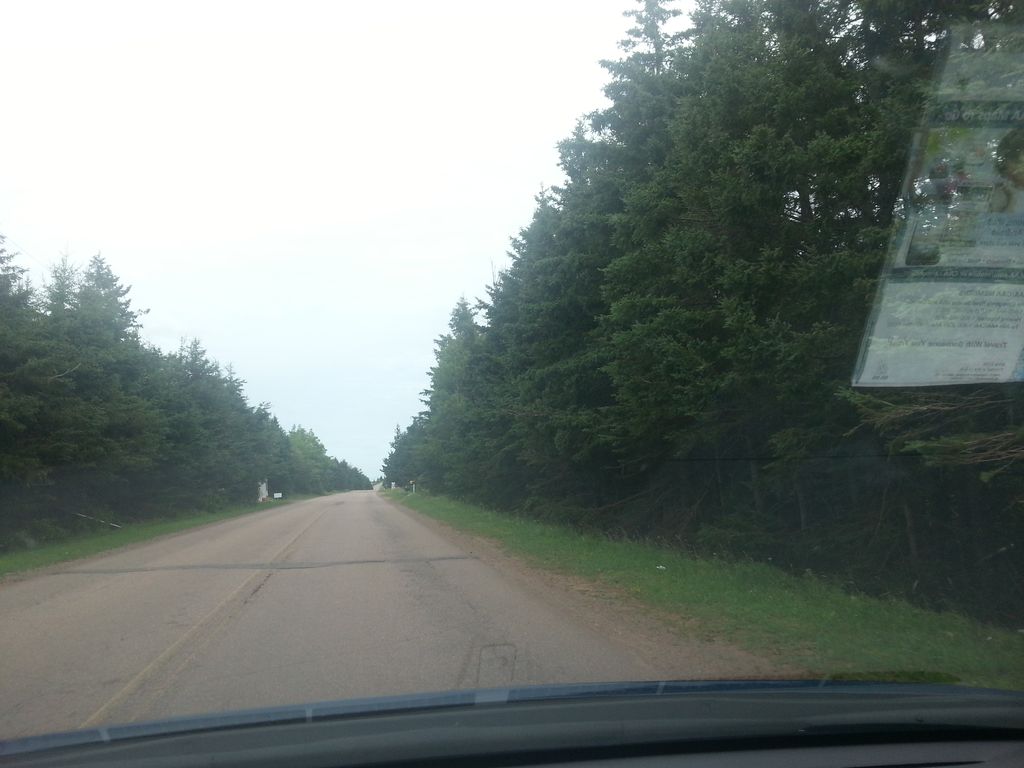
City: charlottetown